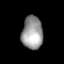
Tissue: lung
Cell type: Endothelial cells
Senescence score: 0.5984
Nuclear area (px): 676
Mean DAPI intensity: 154.025